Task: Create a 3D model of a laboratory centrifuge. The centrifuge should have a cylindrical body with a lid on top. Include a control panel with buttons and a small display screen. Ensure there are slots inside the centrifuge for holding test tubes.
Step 636:
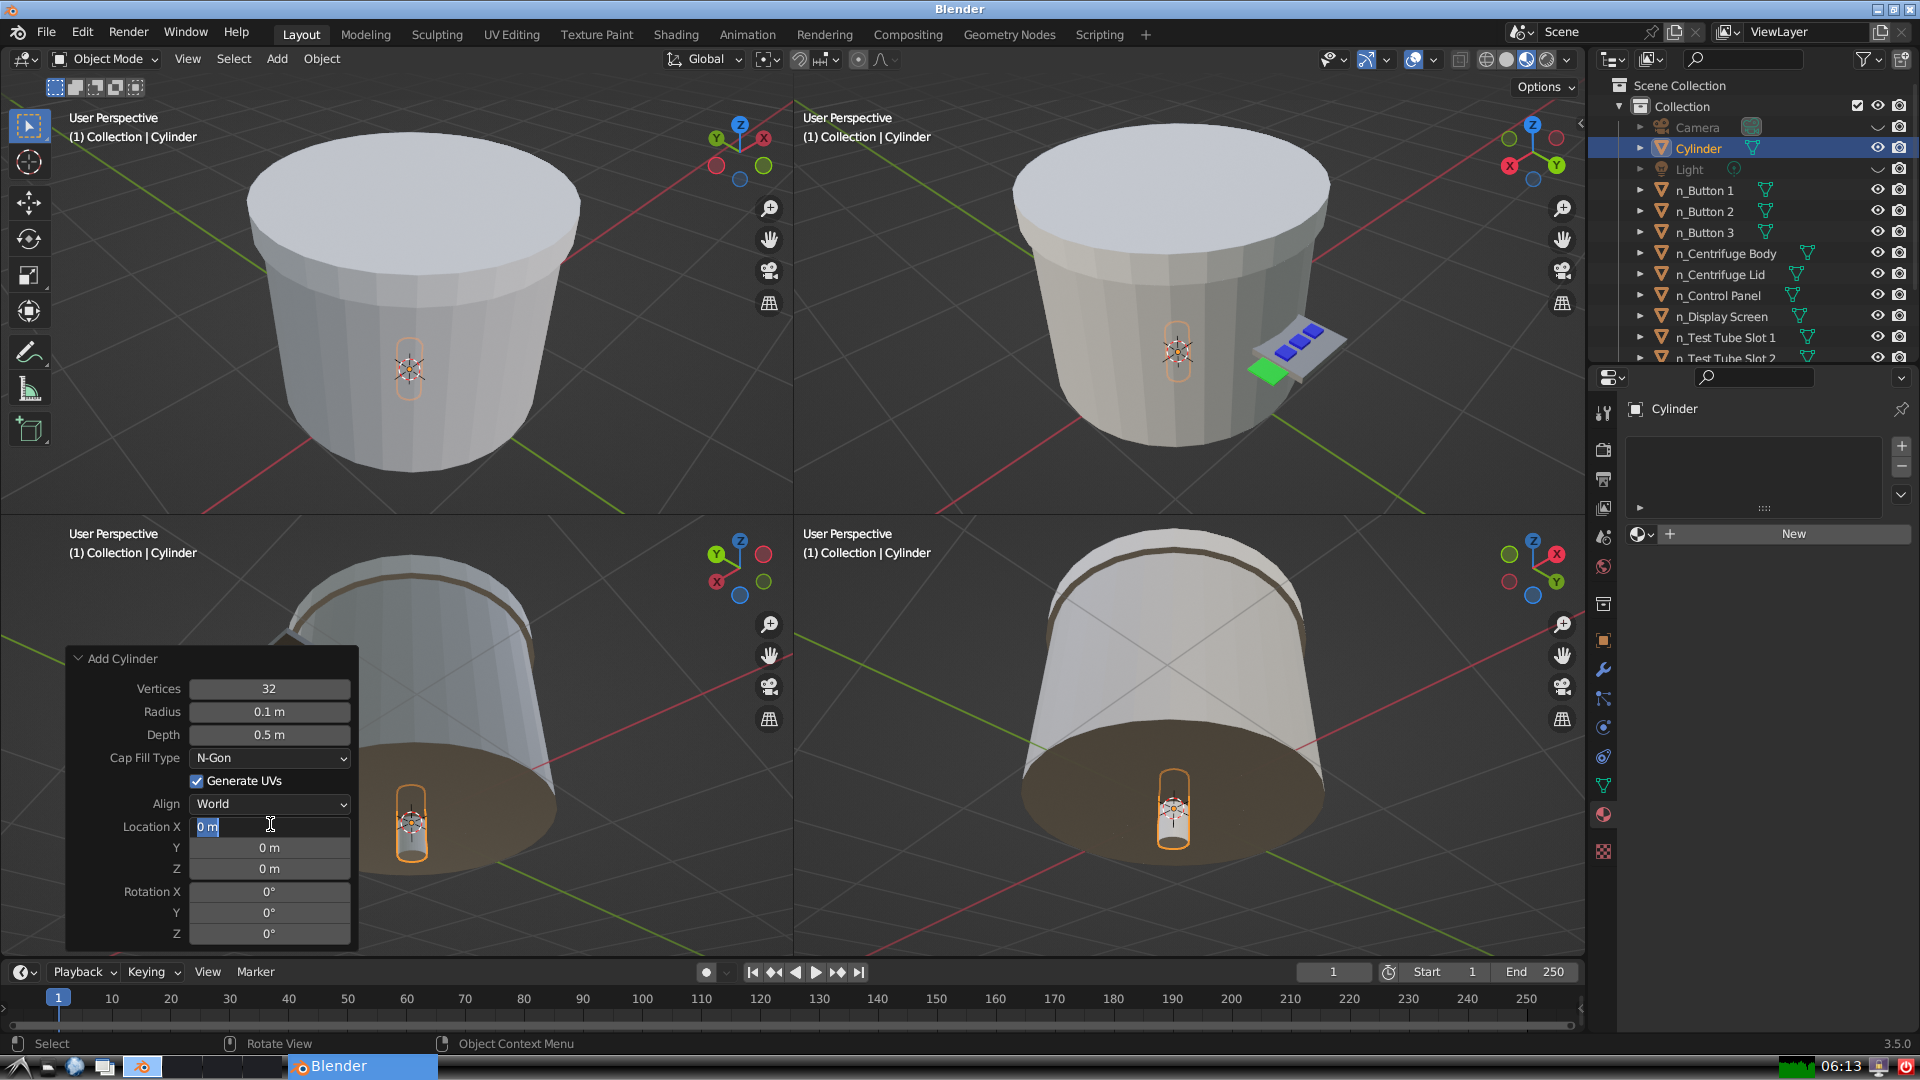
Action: input_text: 0.25000000000000006